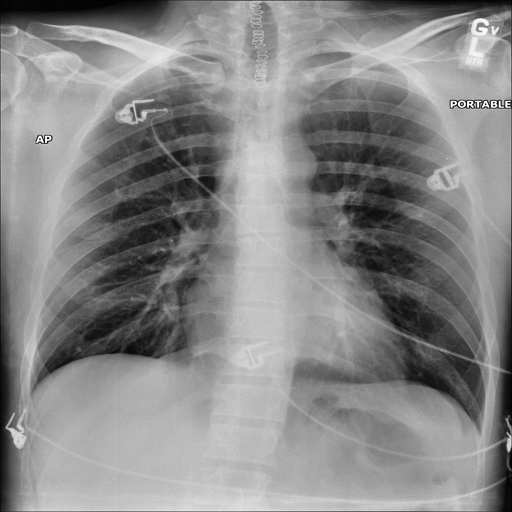
Finding: NORMAL